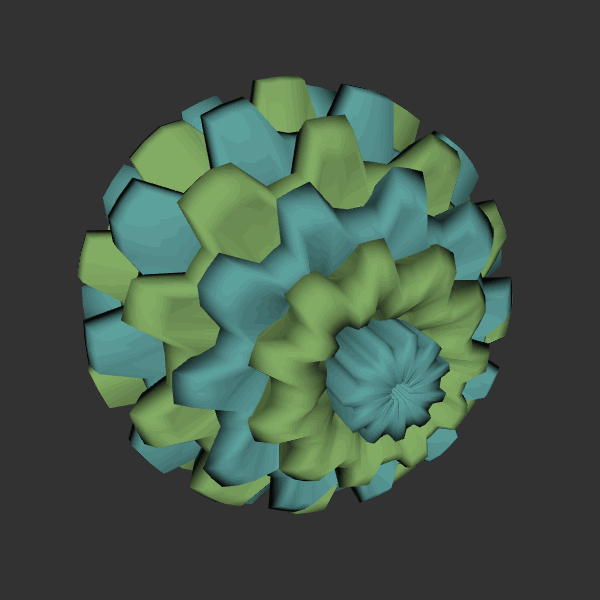
Background: dark